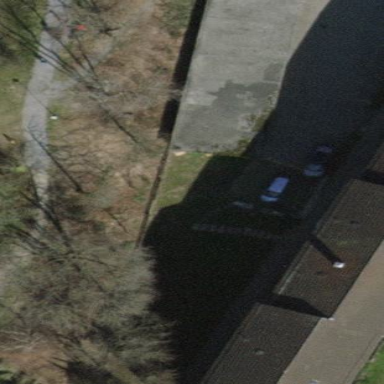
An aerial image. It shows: Group of garages.